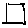
Label: square